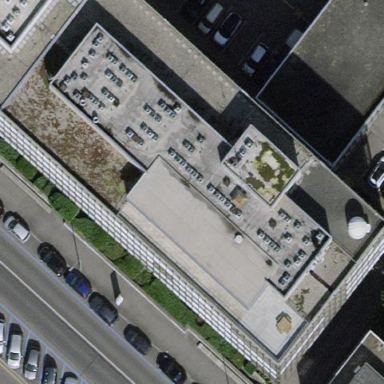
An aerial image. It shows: University building.